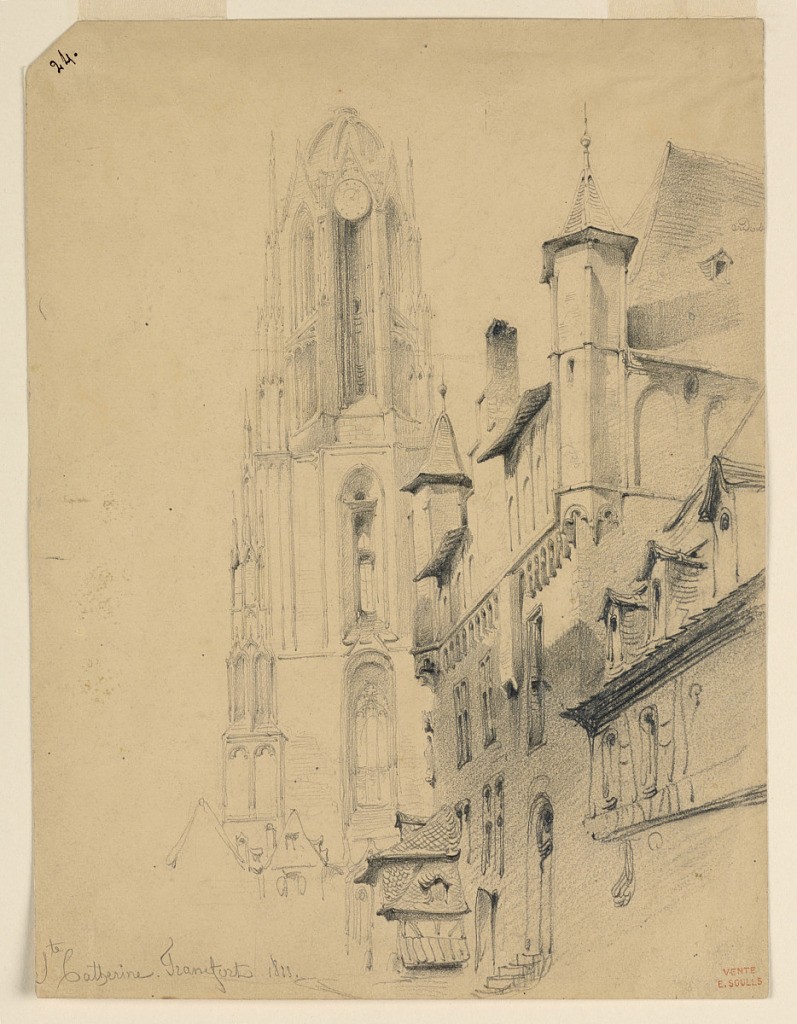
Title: Saint Catherine in Frankfurt am Main, Germany
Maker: Eugène Edouard Soulès, French, 1811–1876
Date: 1833
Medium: Graphite, black crayon on light creamy paper
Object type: Drawing
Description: View of the steeple. Medieval houses are in the right foreground. Written in the lower left corner: Ste. Catherine. Frankfurt. 1833.